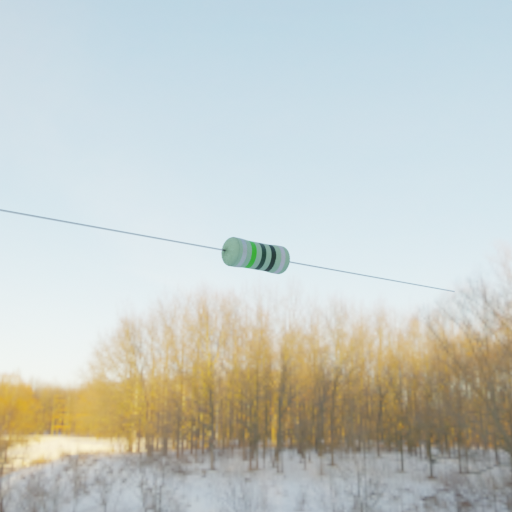
Resistor colour bands (in order): silver, green, black, black, silver